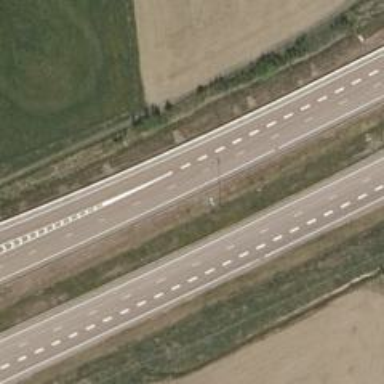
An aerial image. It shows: Motorway link.